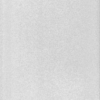
Label: dusty